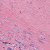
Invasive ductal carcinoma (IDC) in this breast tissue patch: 1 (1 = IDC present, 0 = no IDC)